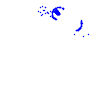
Particle: electron